Question: I'm tring to make a particular part of my text clickable. Please see the below image for example:
In this image "www.google.com" is placed inside an expandable listview.
Can anyone please help me how I can make this text clickable so that it re-directs to its corresponding web page
'''
ArrayList<String> groupItem = new ArrayList<String>();
ArrayList<Object> childItem = new ArrayList<Object>();
public void setGroupData() {
groupItem.add("About");
groupItem.add("General Information");
groupItem.add("Contact");
}
public void setChildGroupData() {
/**
* Add Data For TecthNology
*/
ArrayList<String> child = new ArrayList<String>();
child.add(ConstantVariables.profile_description_full);
childItem.add(child);
child = new ArrayList<String>();
child.add("Industry: "
+ ConstantVariables.profile_selectMultipleIndustry);
childItem.add(child);
child = new ArrayList<String>();
child.add(ConstantVariables.profile_cityName_full + ", "
+ ConstantVariables.profile_countryName_full + '
'
+ ConstantVariables.profile_websiteAddress_full);
childItem.add(child);
}
'''
Here's my code for reference.
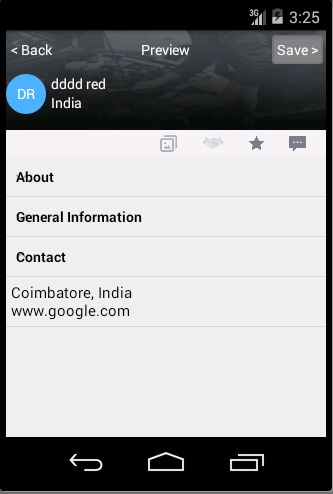
Answer: Try and include the following in the 'TextView' definition in XML file:
'''
<TextView
...
android:autoLink="web"/>
'''
The docs of <URL> say:
> Controls whether links such as urls and email addresses are automatically found and converted to clickable links
So for automatically finding links, the above may help. Try and see.